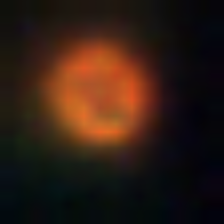
Taxon: NanoPlankton
Group: Other